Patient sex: M
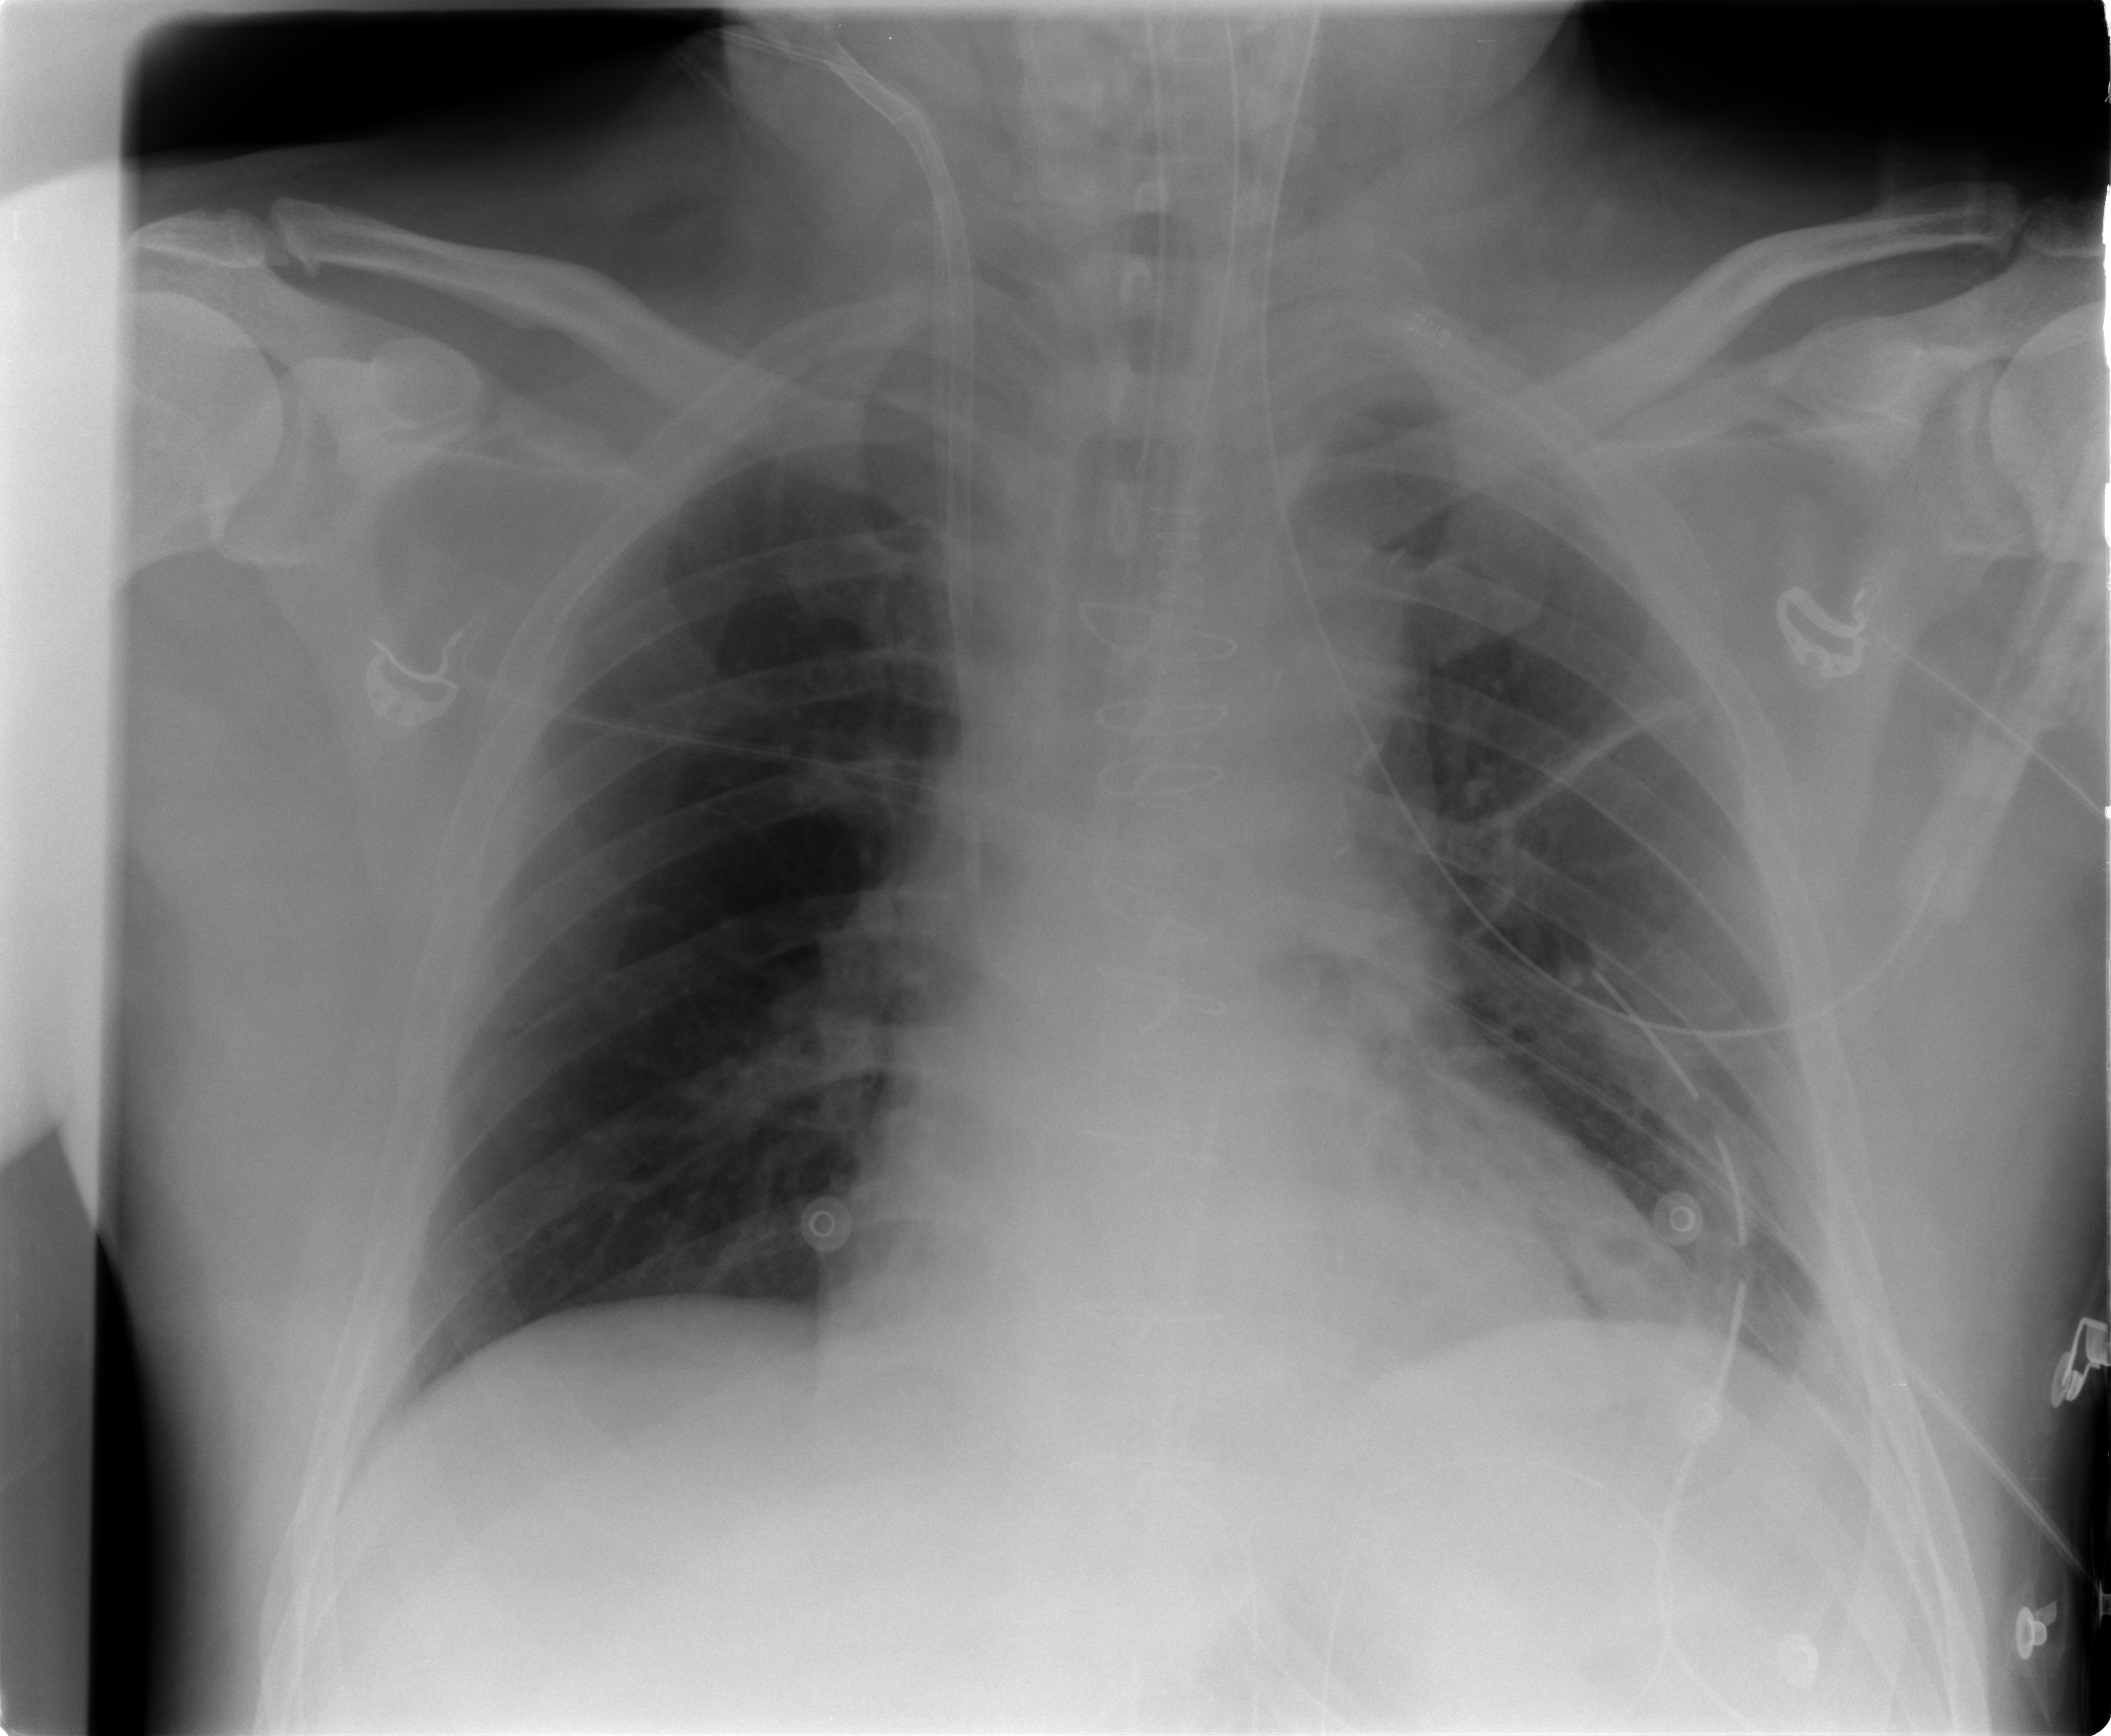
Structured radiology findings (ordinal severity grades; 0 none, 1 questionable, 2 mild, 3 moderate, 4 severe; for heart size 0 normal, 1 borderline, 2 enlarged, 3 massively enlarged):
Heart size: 0
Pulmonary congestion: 0
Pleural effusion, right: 0
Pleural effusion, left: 1
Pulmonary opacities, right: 0
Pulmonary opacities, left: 0
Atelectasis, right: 0
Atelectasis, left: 2